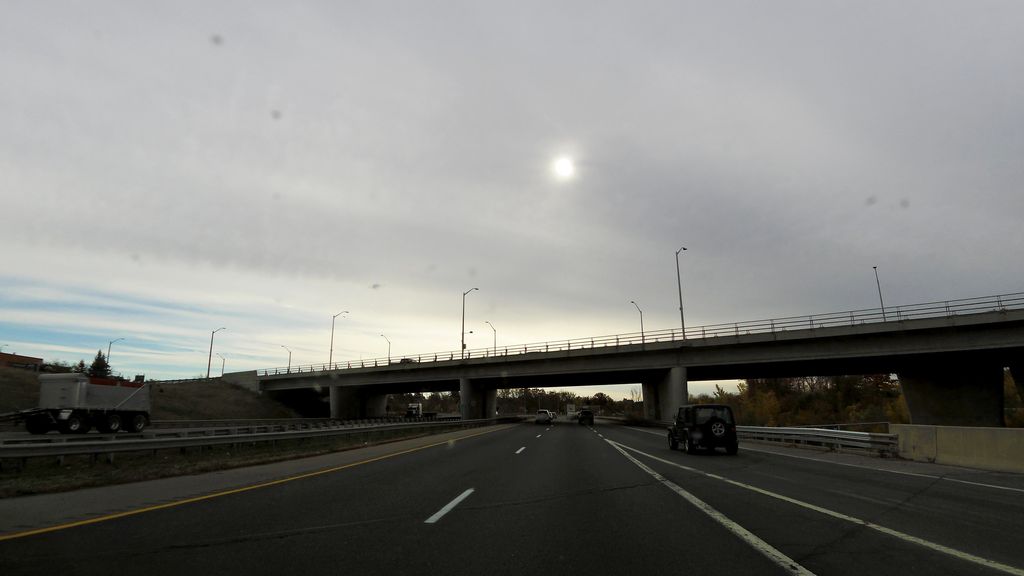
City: hamilton